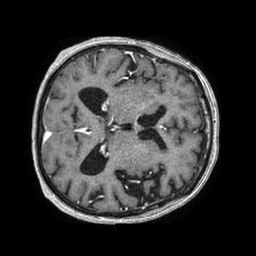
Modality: T1w
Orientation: axial
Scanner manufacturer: philips
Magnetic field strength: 1.5 T
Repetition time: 0.007701 s
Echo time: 0.003545 s